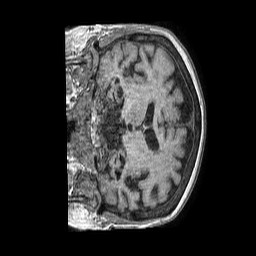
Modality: T1w
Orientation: coronal
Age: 81
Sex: female
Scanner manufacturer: philips
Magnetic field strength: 1.5 T
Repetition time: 0.007942 s
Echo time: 0.003646 s